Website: apple
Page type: billing-address
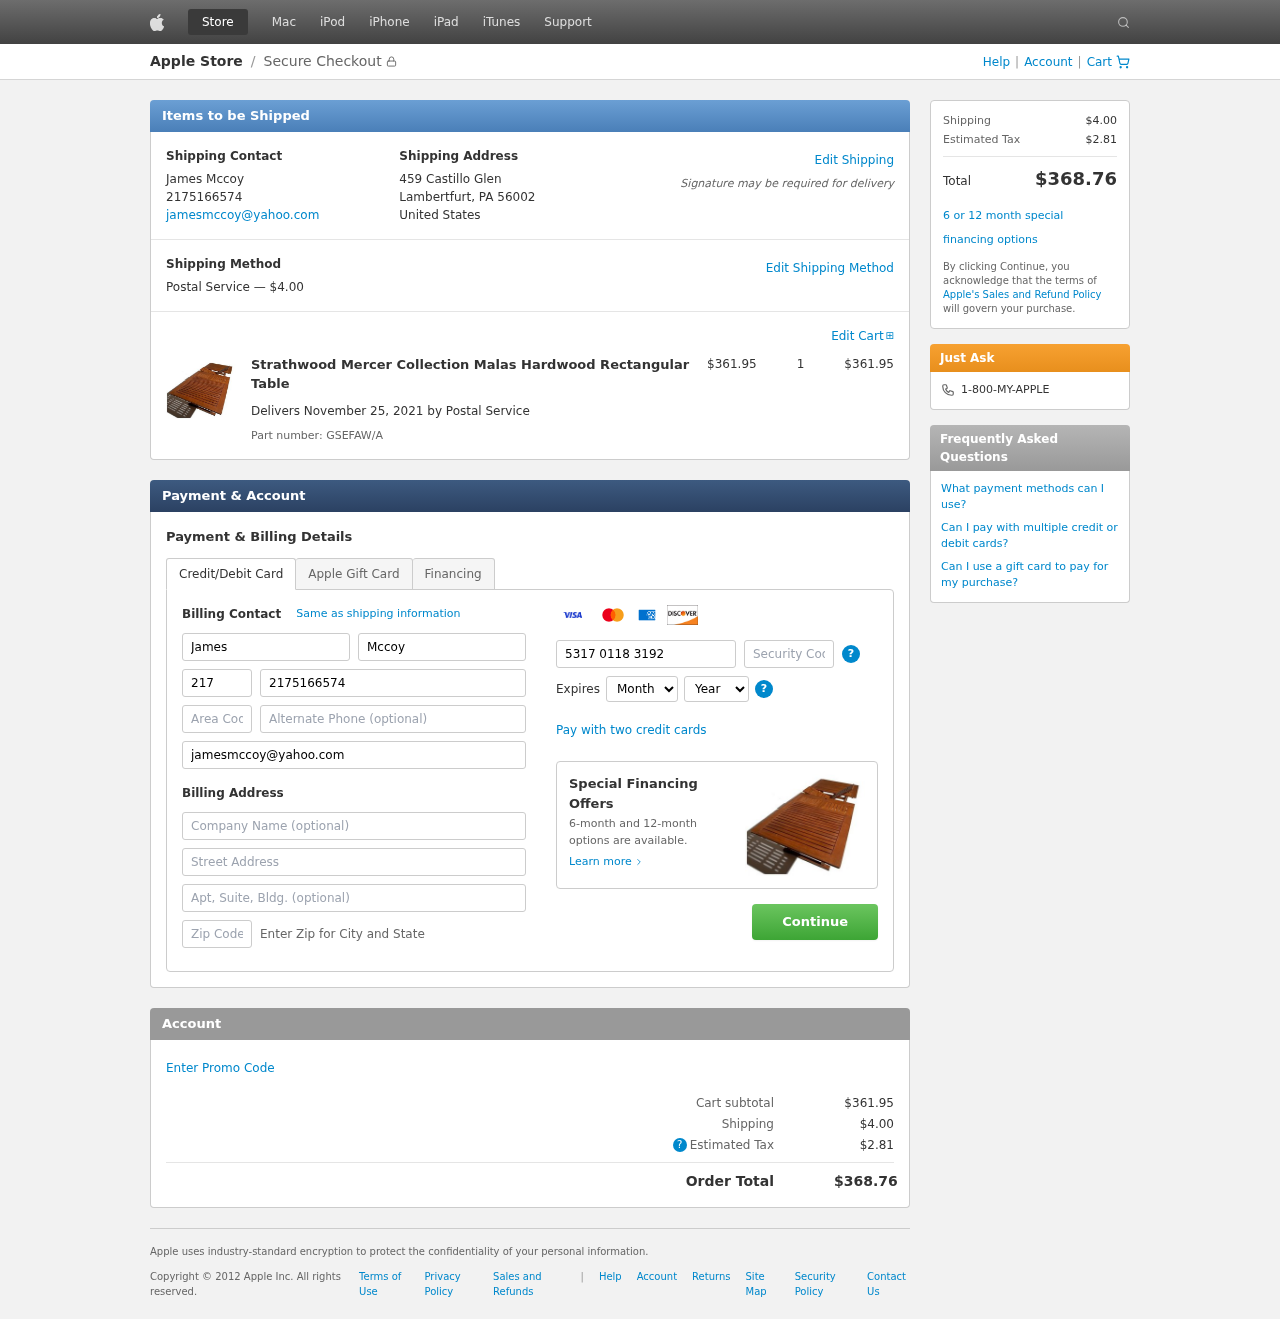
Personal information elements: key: PII_CARD_CVV
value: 002
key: PII_CARD_EXPIRY_MONTH
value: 08
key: PII_CARD_EXPIRY_YEAR
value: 28
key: PII_CARD_NUMBER
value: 5317 0118 3192 4315
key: PII_CITY_STATE_ZIP
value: Lambertfurt, PA 56002
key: PII_COUNTRY
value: United States
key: PII_EMAIL
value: jamesmccoy@yahoo.com
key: PII_FIRSTNAME
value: James
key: PII_FULLNAME
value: James Mccoy
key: PII_LASTNAME
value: Mccoy
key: PII_PHONE
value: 2175166574
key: PII_PHONE_AREA
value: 217
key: PII_STREET
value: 459 Castillo Glen
Product elements: key: PRODUCT1_NAME
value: Strathwood Mercer Collection Malas Hardwood Rectangular Table
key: PRODUCT1_PRICE
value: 361.95
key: PRODUCT1_QUANTITY
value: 1
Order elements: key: ORDER_SHIPPING_COST
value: $4.00
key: ORDER_SUBTOTAL
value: $361.95
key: ORDER_DELIVERY_DATE
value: November 25, 2021
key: ORDER_PART_NUMBER
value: GSEFAW/A
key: ORDER_TAX
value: $2.81
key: ORDER_TOTAL
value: $368.76